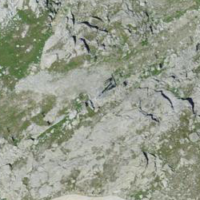
EUNIS habitat code: 48
Species observed at this site:
Prunella collaris
Ranunculus glacialis